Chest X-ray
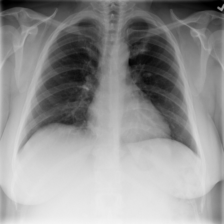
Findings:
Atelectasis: negative
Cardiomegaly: negative
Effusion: negative
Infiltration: negative
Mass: negative
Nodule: positive
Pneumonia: negative
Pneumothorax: negative
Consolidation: negative
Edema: negative
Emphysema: negative
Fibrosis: negative
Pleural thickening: negative
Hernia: negative